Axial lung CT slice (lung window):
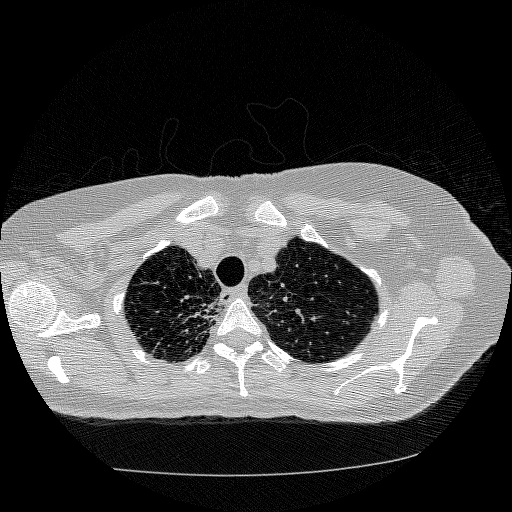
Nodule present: no